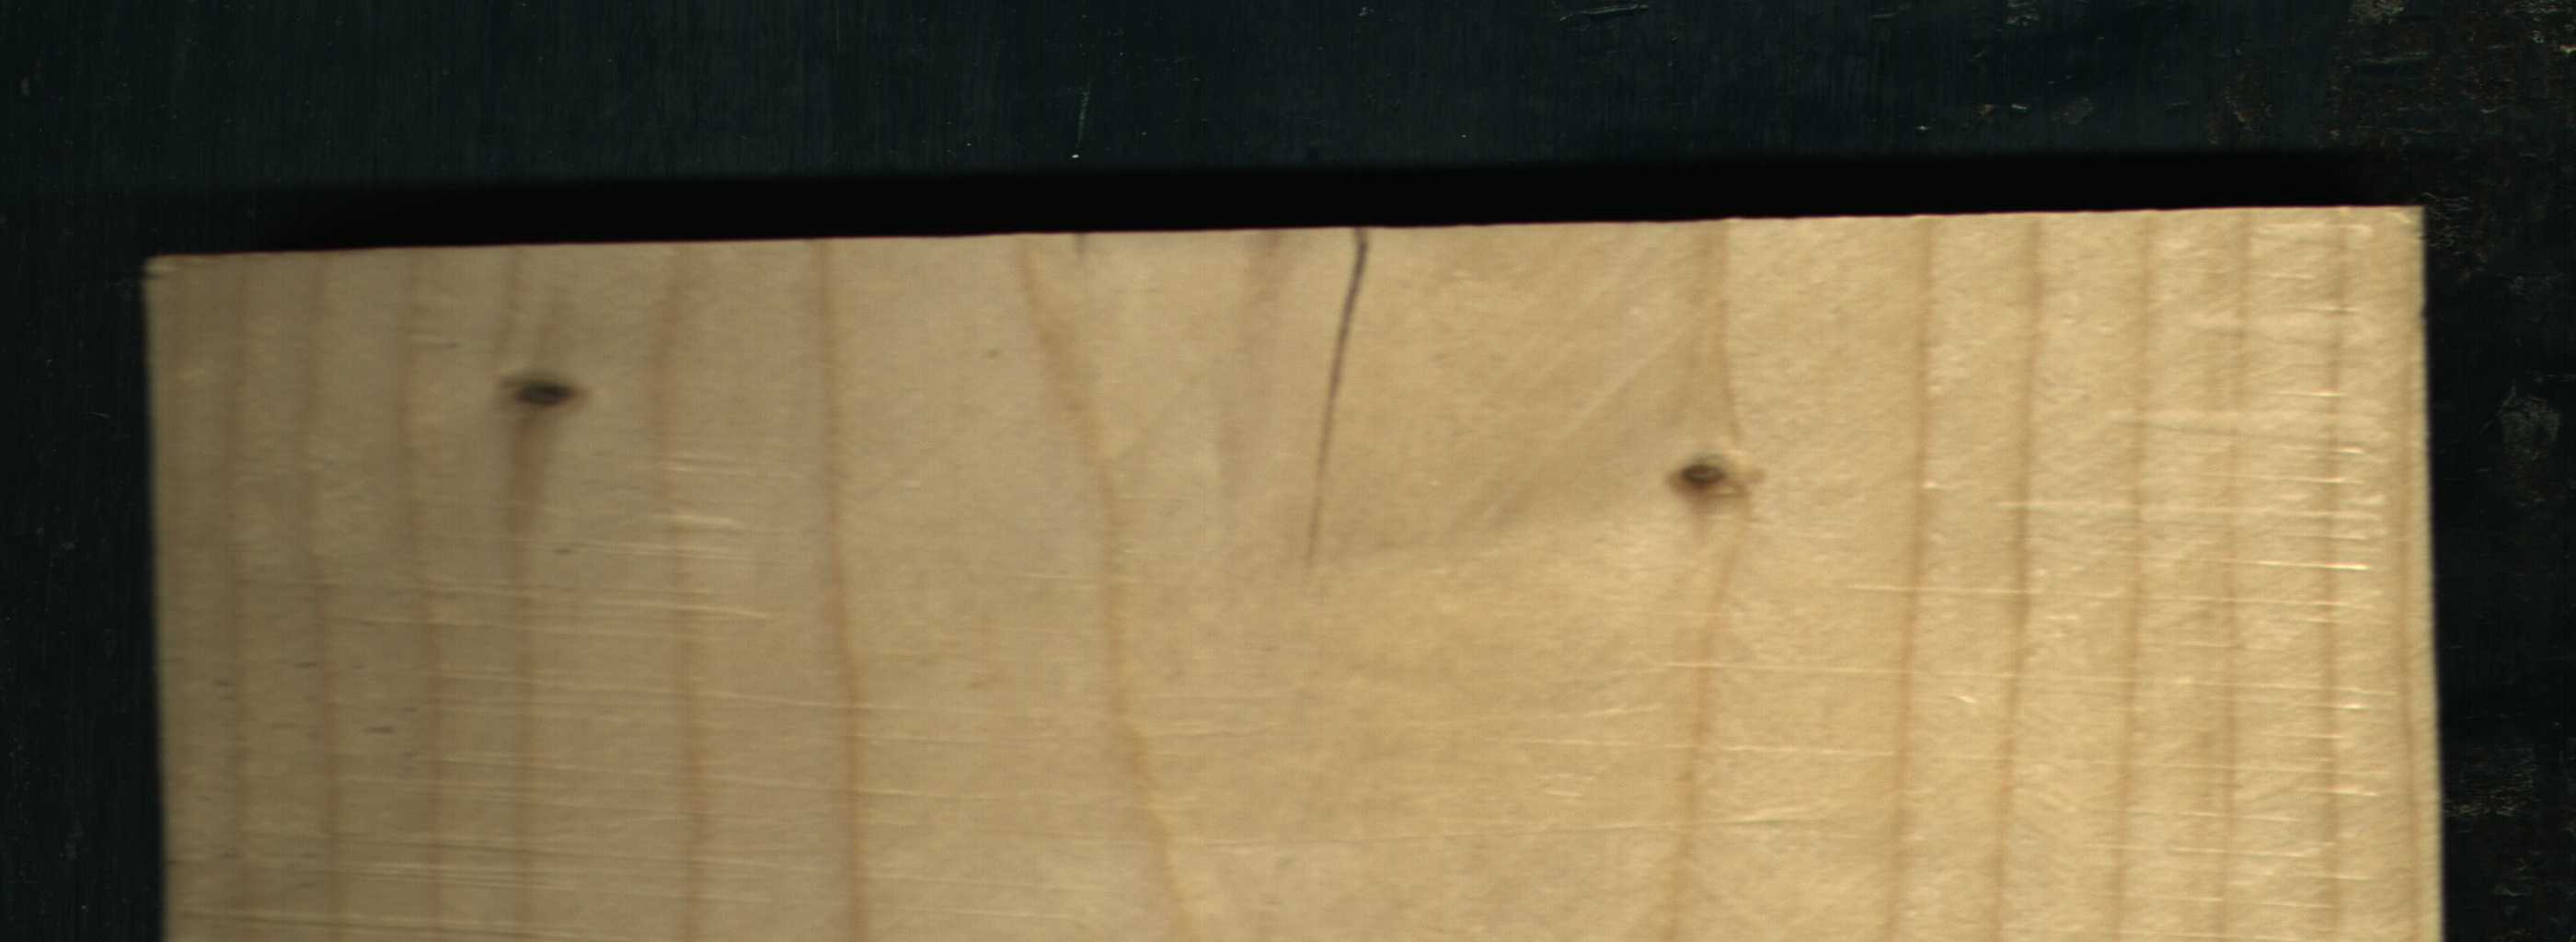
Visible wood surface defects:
Crack
Dead_Knot
Live_Knot